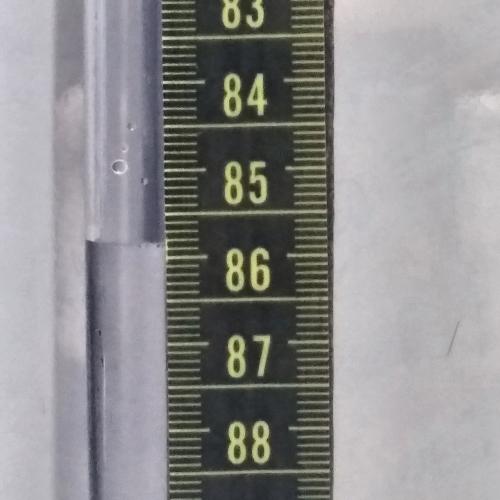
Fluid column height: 85.8 cm